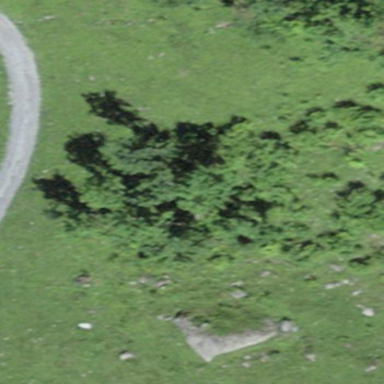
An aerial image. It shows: Forest area.